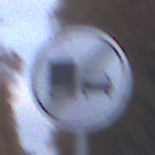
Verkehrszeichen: EndeUeberholverbotKraftfahrzeuge
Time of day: SunriseSunset
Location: Outdoor (Urban)
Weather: PartlyCloudy
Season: NotSpecified
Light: Natural